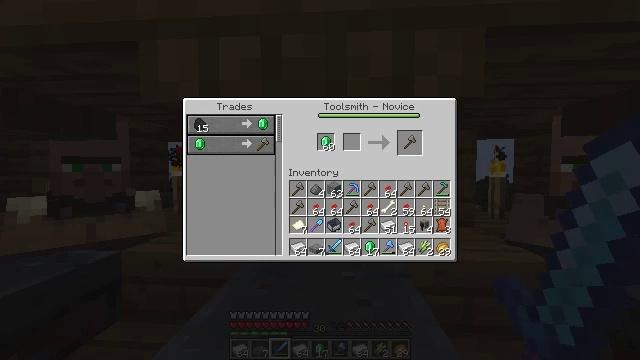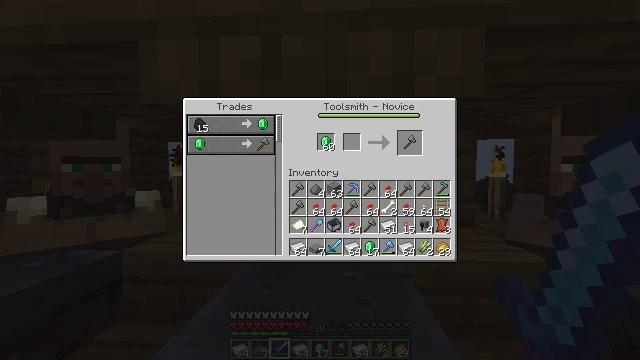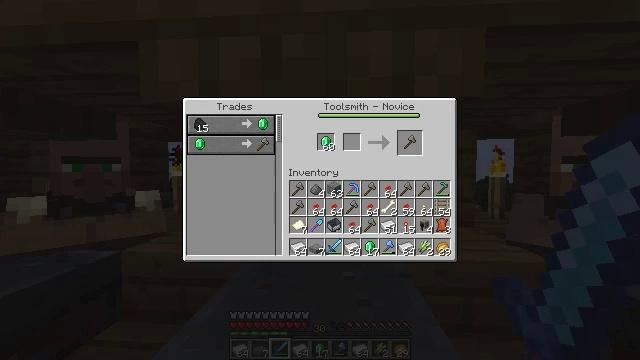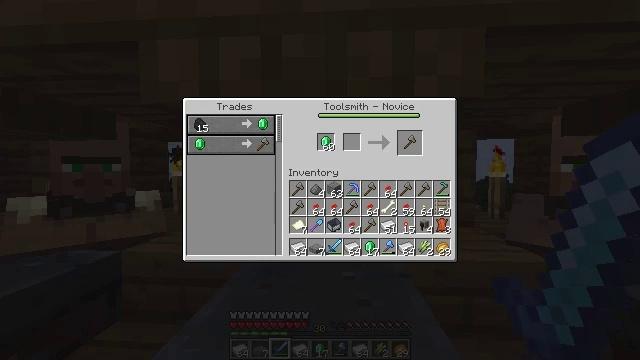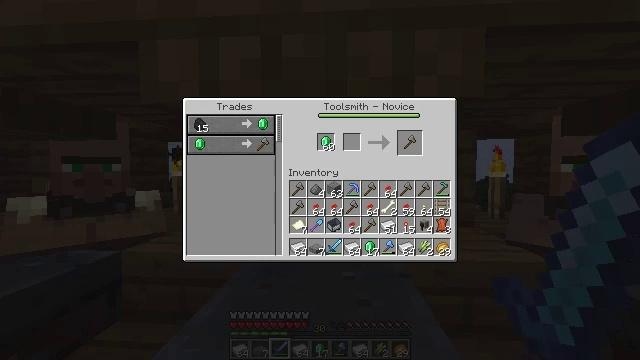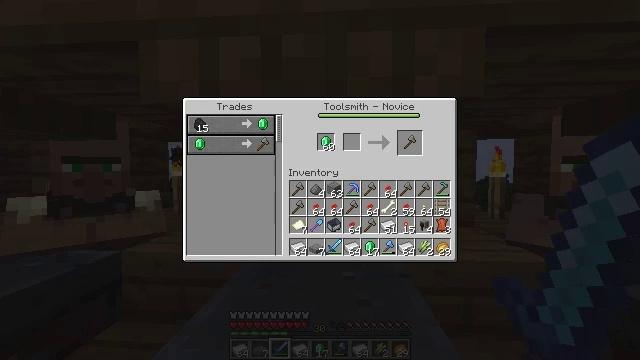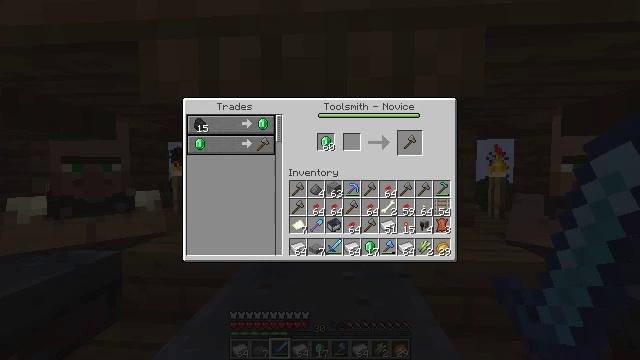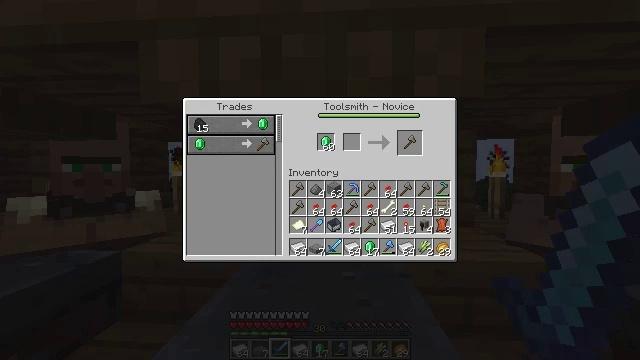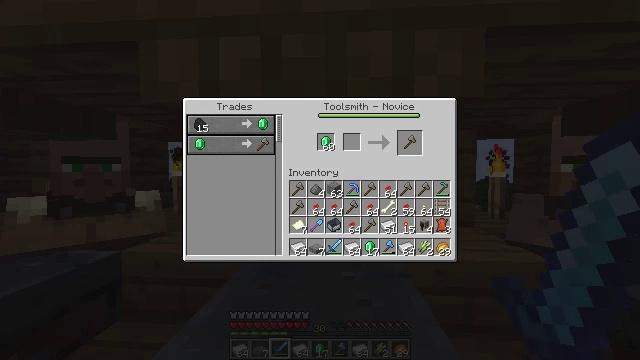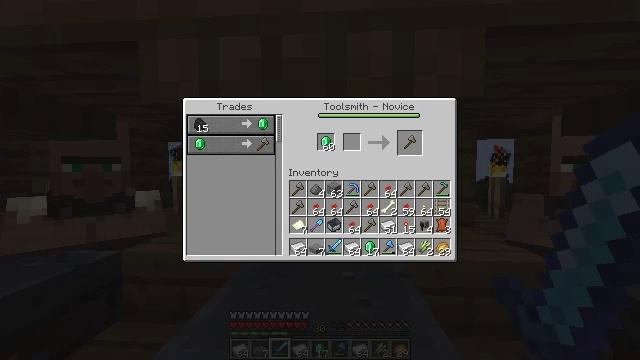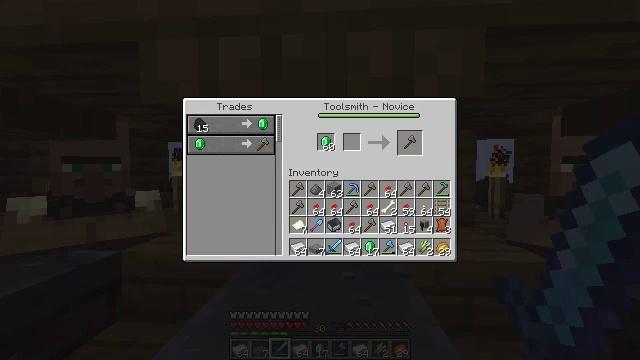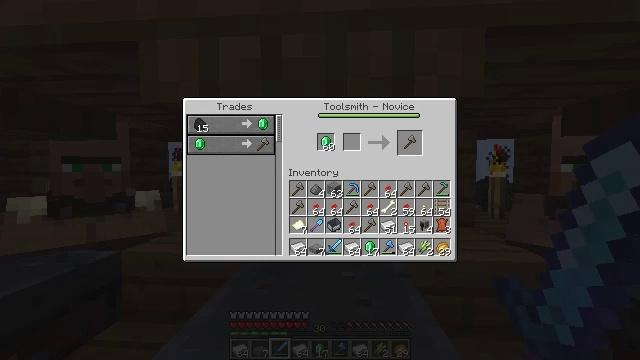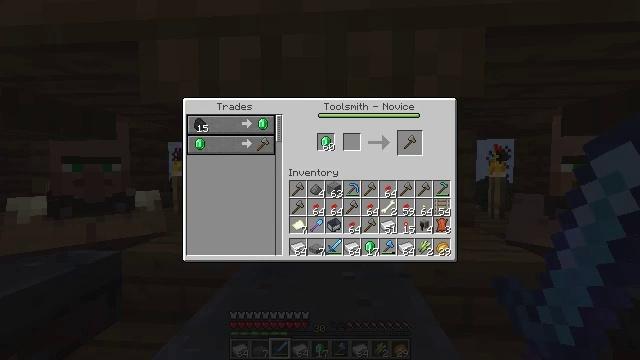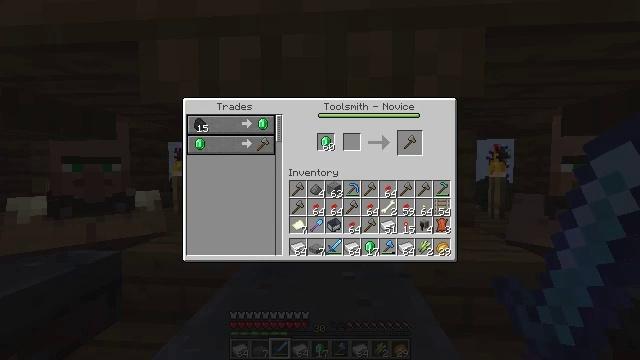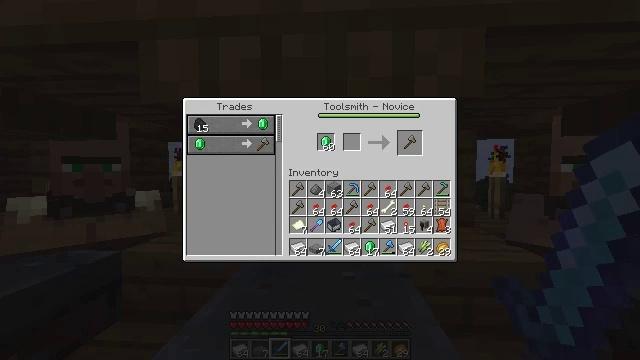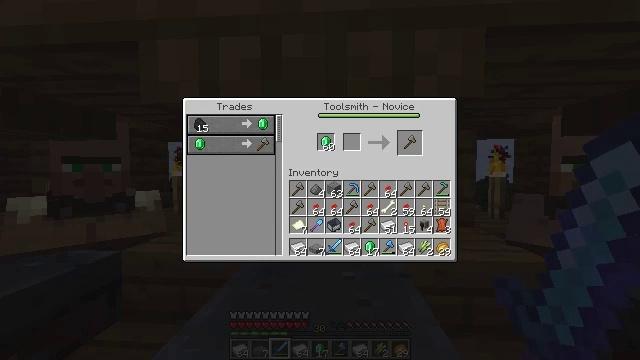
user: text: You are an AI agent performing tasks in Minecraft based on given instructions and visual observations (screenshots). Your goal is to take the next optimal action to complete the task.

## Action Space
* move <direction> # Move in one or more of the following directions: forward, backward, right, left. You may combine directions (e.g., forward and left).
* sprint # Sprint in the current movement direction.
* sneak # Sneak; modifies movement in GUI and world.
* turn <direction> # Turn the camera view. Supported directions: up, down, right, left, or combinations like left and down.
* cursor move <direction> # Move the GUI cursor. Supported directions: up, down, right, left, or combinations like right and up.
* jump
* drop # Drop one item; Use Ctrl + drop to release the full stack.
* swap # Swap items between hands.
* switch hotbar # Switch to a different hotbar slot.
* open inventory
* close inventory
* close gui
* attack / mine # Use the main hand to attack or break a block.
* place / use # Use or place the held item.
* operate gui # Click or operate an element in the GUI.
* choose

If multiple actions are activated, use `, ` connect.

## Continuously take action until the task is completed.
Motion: motion action
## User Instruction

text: Remove a sugar cane from the inventory.
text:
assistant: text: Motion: no_op
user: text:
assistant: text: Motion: no_op
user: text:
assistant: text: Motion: no_op
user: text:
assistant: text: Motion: no_op
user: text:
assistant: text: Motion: no_op
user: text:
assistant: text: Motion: no_op
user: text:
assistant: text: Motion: no_op
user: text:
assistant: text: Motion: no_op
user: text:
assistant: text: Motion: no_op
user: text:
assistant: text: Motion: no_op
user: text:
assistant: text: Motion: no_op
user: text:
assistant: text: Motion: no_op
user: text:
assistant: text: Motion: no_op
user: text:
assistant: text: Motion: no_op
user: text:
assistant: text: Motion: no_op
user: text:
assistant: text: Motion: no_op
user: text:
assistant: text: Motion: no_op
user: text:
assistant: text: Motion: no_op
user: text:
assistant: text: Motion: no_op
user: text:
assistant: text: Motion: no_op
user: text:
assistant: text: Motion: no_op
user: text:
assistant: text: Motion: no_op
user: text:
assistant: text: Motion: no_op
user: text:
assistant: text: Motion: no_op
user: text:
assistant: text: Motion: no_op
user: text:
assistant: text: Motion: no_op
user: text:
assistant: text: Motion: no_op
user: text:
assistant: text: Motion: no_op
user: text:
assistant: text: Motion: no_op
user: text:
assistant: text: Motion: no_op